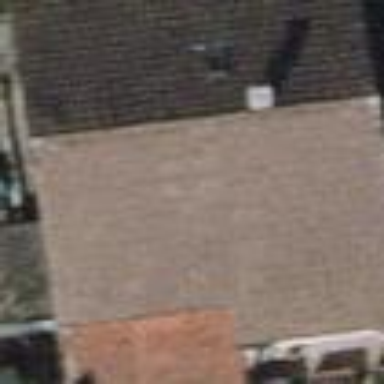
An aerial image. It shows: Detached building.